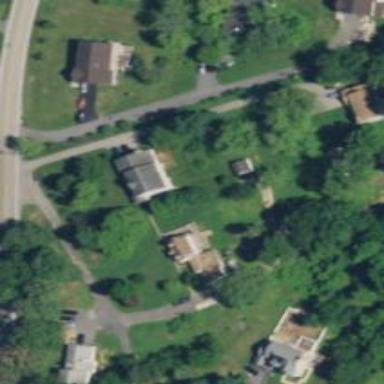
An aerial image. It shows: Driveway.